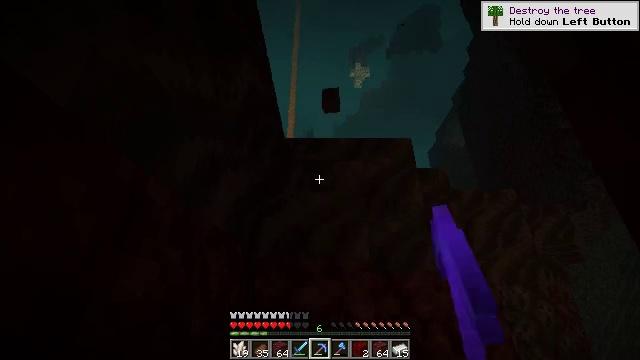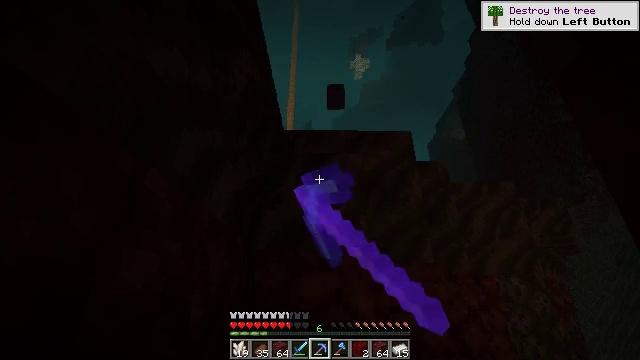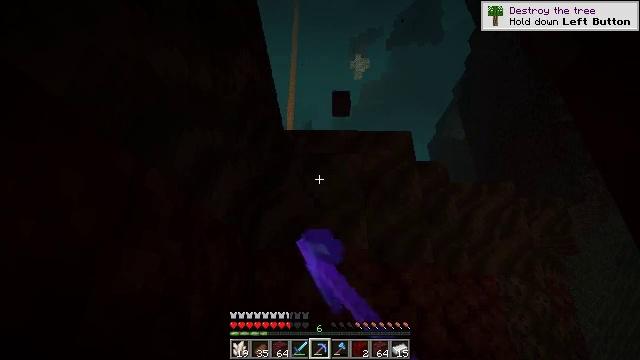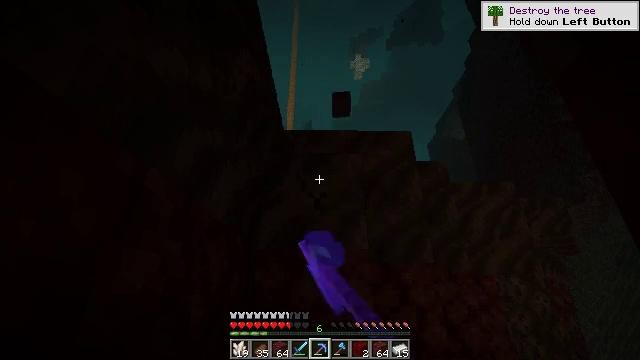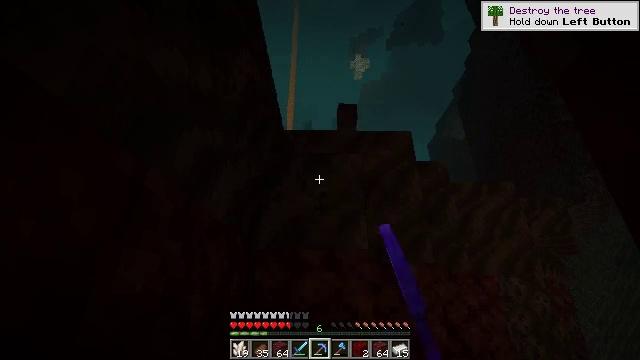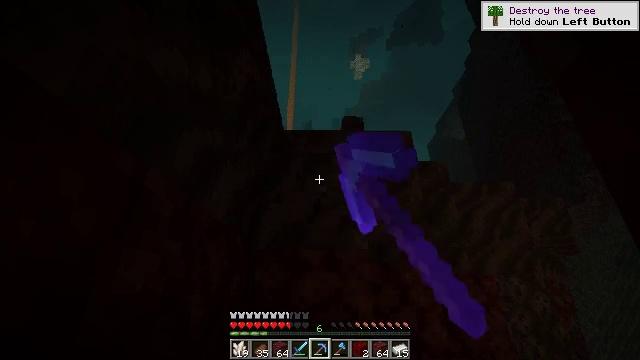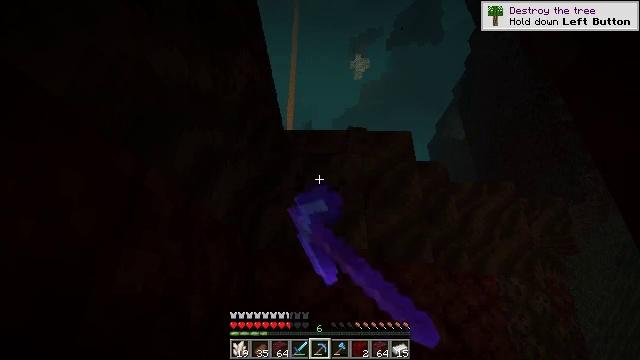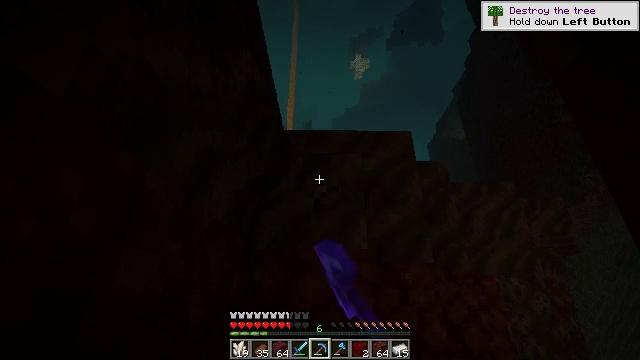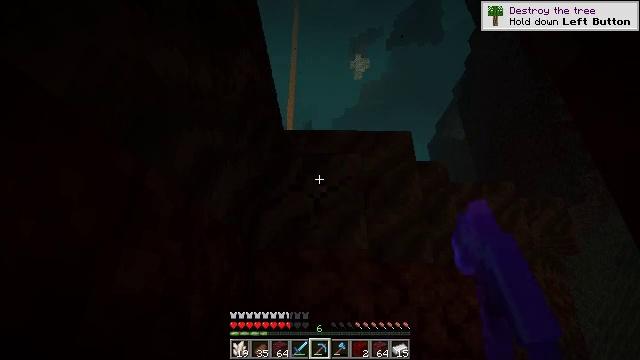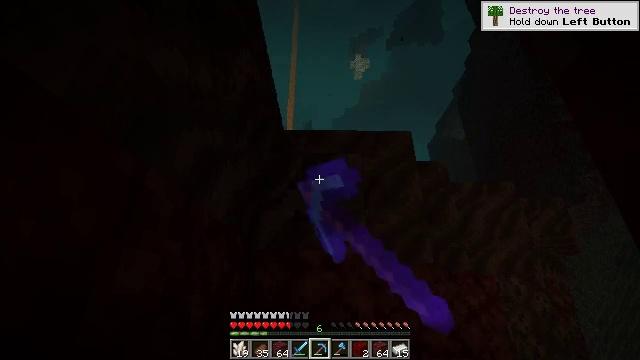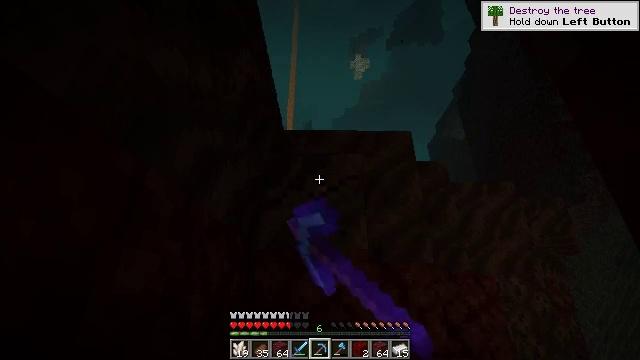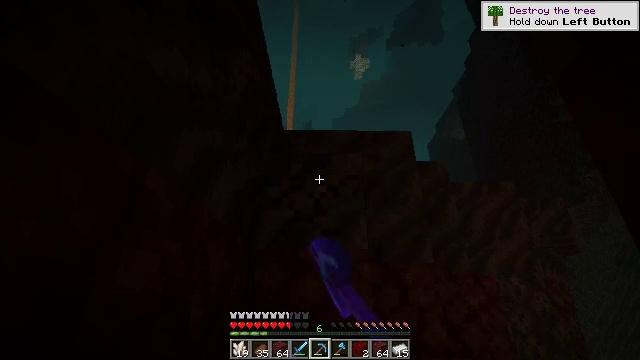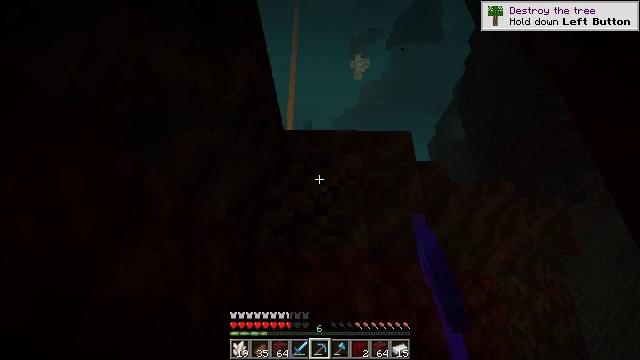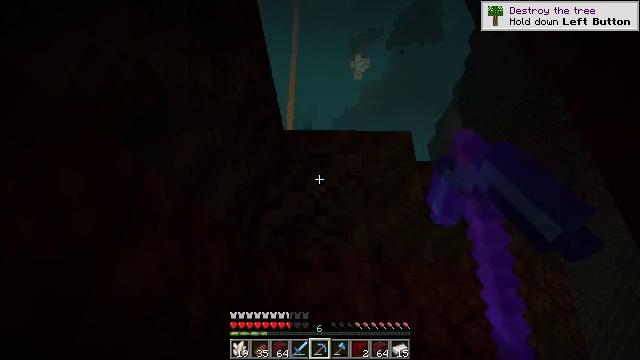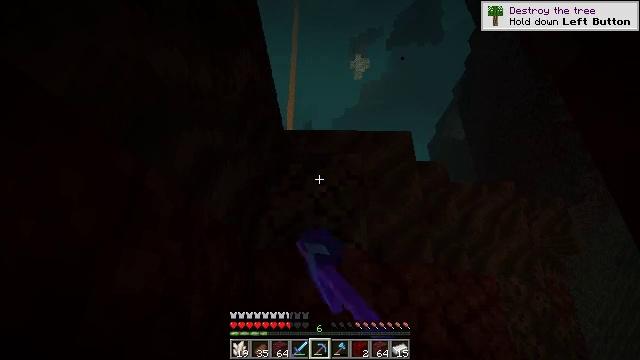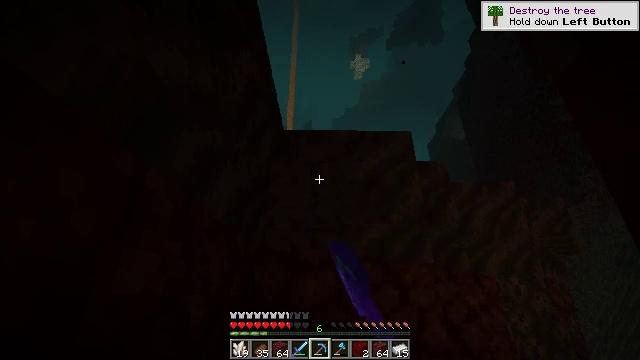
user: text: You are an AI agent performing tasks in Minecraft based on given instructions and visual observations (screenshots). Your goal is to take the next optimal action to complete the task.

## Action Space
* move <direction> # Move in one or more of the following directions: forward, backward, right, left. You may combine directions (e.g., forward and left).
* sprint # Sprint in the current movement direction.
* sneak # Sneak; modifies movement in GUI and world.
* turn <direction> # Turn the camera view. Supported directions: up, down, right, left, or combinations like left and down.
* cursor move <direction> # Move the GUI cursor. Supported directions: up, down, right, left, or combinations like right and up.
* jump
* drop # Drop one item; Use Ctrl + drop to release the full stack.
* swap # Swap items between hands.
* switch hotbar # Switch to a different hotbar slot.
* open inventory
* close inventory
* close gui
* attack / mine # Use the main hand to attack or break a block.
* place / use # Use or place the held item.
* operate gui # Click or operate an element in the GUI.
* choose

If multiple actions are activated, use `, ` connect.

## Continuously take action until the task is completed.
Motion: motion action
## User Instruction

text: Break soul soil to pick it up.
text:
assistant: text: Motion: turn down, attack / mine
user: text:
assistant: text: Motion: attack / mine
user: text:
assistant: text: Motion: attack / mine
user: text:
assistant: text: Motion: attack / mine
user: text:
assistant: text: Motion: attack / mine
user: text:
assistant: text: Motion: attack / mine
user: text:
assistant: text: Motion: attack / mine
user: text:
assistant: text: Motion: attack / mine
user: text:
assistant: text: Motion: attack / mine
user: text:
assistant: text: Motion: attack / mine
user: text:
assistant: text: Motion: attack / mine
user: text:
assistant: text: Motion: attack / mine
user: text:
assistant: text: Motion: attack / mine
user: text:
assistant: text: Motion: attack / mine
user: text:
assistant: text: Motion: attack / mine
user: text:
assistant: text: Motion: attack / mine
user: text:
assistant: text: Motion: attack / mine
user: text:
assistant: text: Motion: attack / mine
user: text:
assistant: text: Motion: attack / mine
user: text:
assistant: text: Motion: attack / mine
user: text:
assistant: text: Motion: attack / mine
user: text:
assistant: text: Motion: turn down, attack / mine
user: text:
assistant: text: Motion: turn right and down
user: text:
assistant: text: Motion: turn right and down
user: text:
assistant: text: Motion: turn down
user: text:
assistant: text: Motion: turn left and down
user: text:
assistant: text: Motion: turn left and down
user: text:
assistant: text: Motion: turn left and down
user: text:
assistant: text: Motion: turn down
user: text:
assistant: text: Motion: no_op